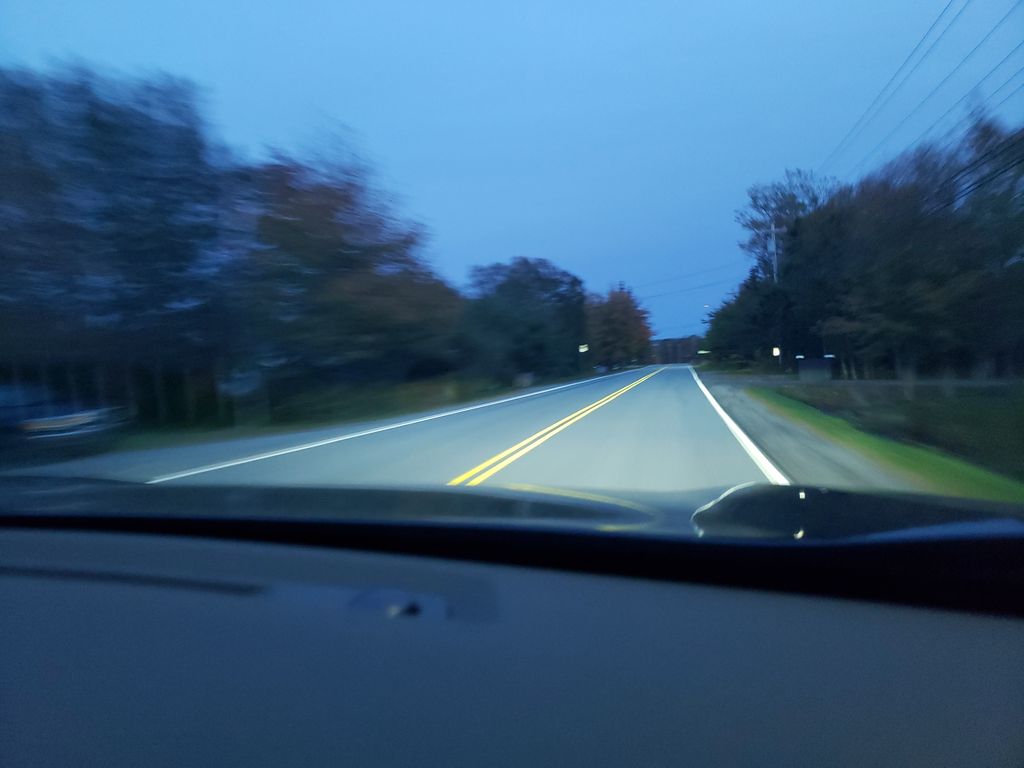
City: halifax